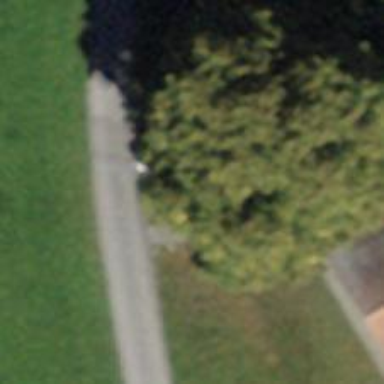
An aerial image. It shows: Bench for seating.